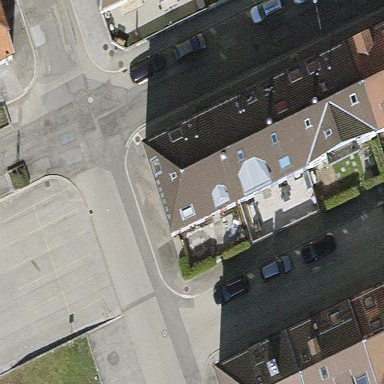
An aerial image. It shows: Apartments building with side-hipped roof shape.